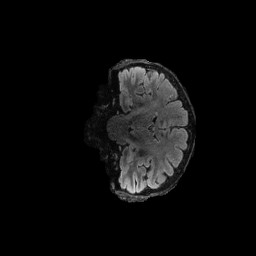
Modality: FLAIR
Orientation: coronal
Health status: ill
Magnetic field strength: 3 T